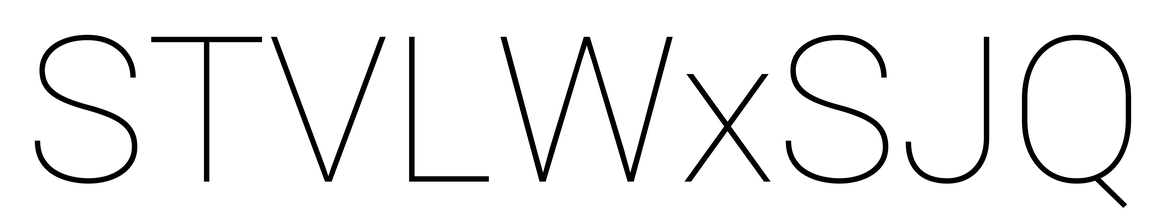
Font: Roboto_Thin